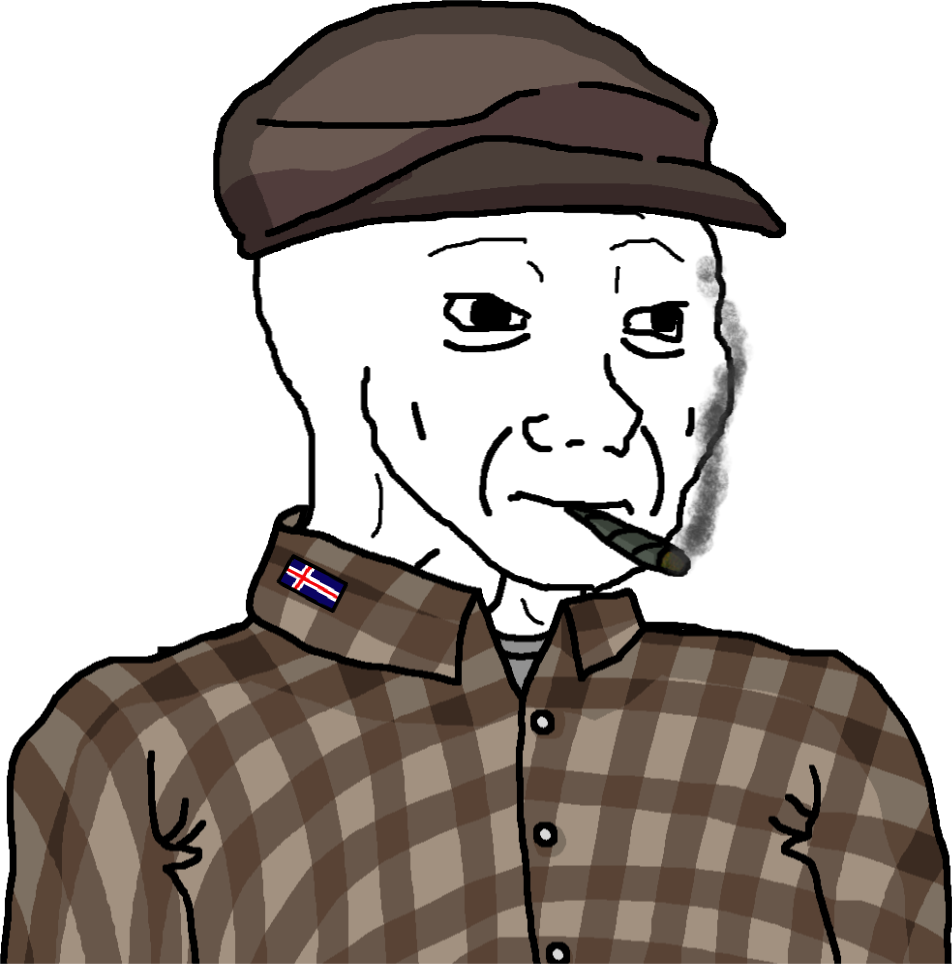
Label: 5_Doomer